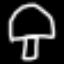
Label: mushroom